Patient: sex F, age 71
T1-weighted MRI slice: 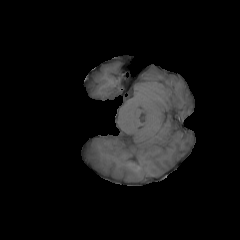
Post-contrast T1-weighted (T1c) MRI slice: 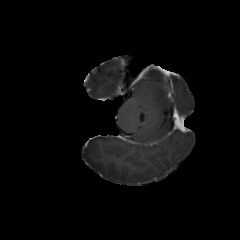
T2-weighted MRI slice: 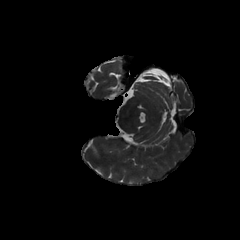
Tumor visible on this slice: no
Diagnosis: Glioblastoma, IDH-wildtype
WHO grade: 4